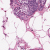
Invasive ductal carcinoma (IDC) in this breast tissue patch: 0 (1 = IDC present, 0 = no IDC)